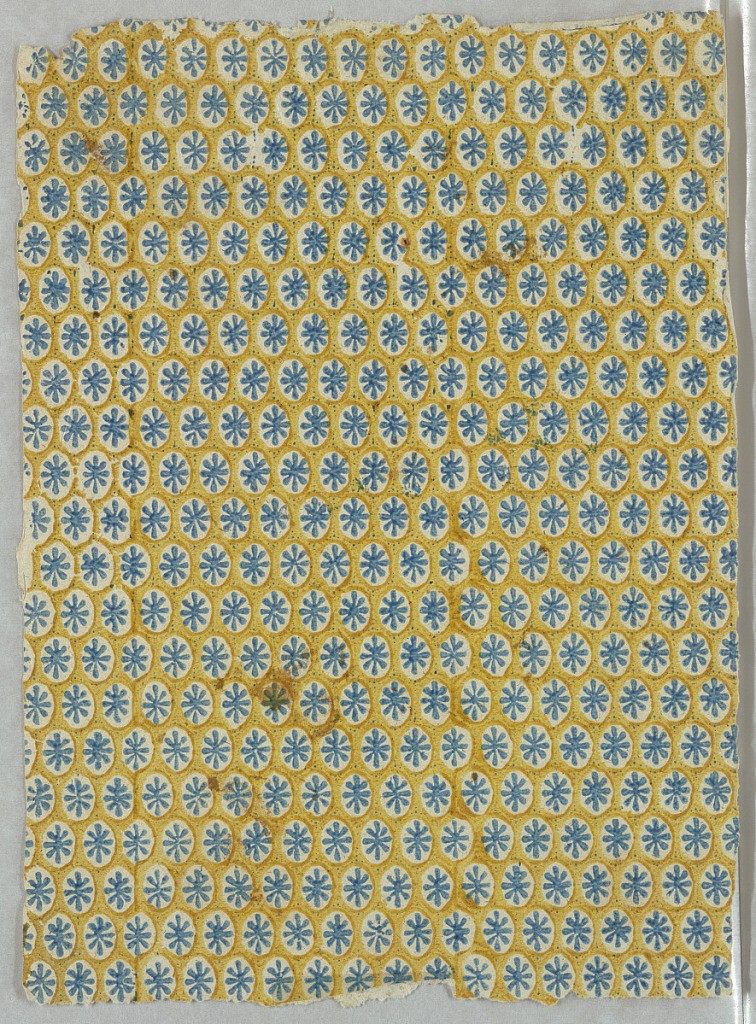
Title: Book paper
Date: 1850
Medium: Block-printed
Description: Small-scale all-over pattern of geometric pattern. Blue asterisk-like motif set in mustard-yellow framework, on white ground.